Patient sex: M
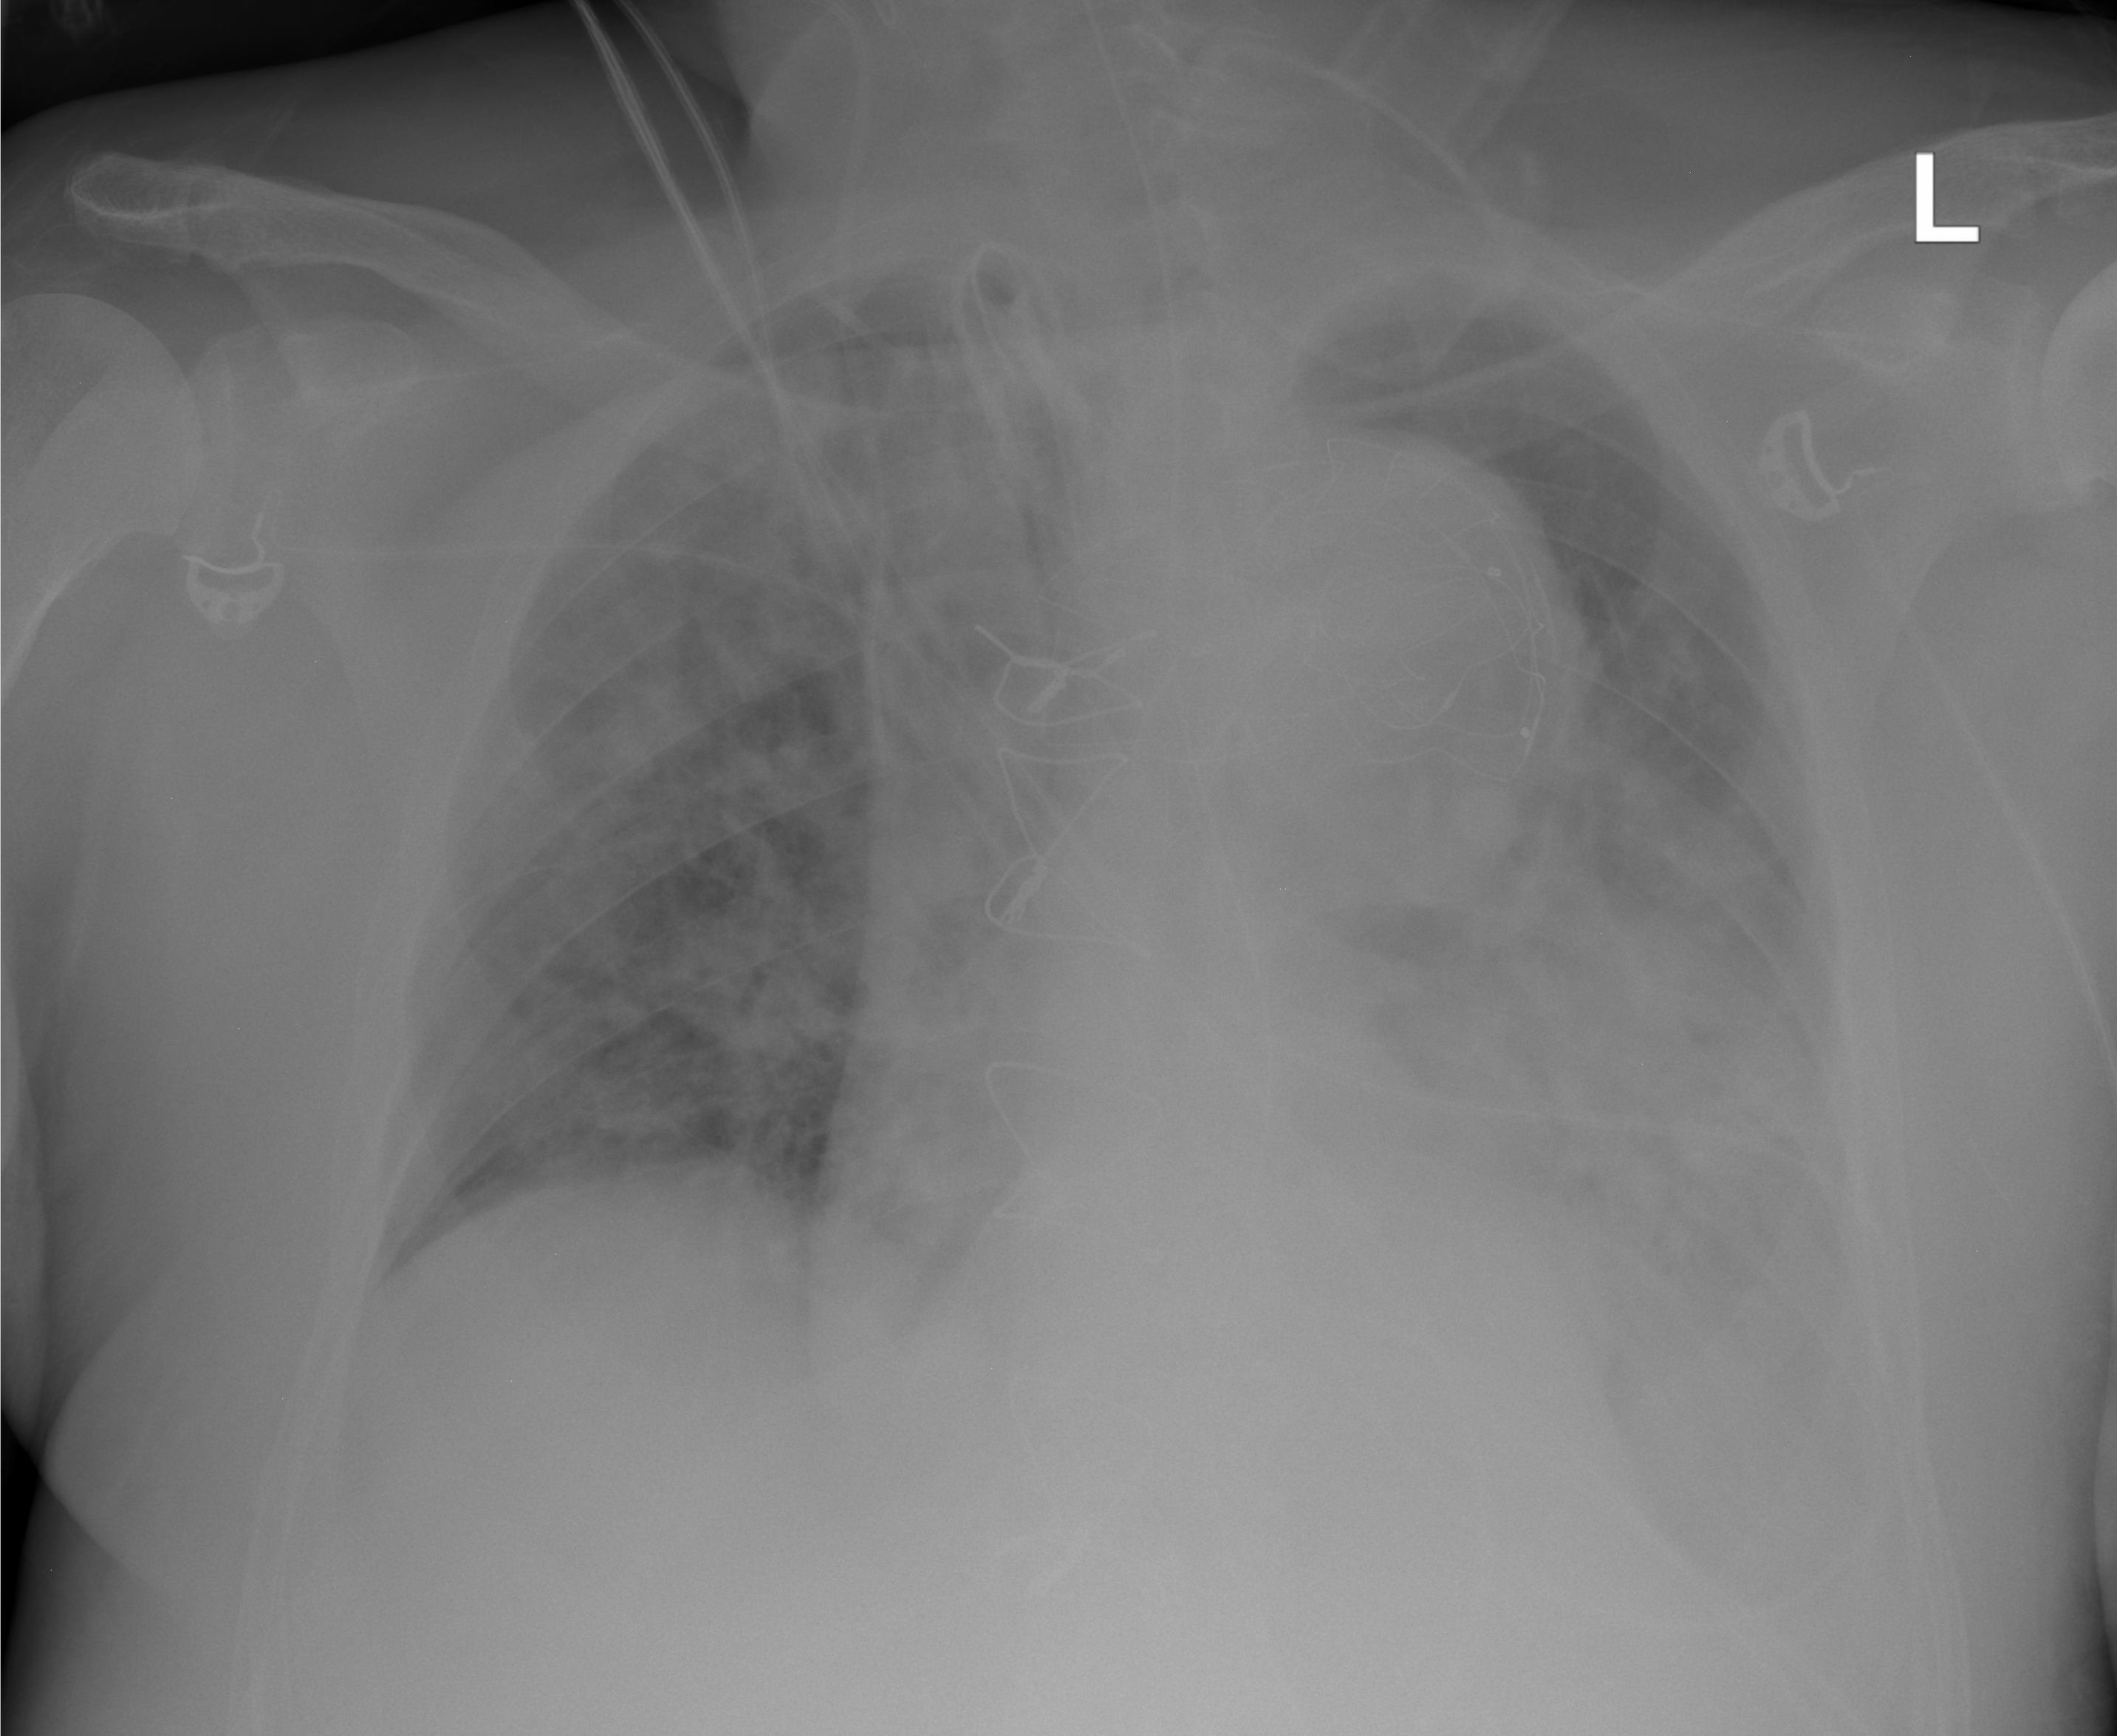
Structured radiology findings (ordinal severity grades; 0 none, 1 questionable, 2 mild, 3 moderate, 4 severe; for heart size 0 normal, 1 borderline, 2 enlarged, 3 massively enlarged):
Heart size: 1
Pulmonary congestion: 2
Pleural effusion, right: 0
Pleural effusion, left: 2
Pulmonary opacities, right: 2
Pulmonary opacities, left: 3
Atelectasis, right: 2
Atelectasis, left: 3